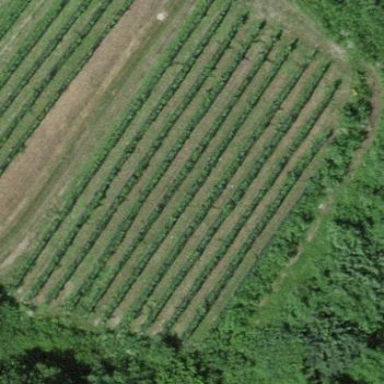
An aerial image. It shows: Vineyard with grape crops.